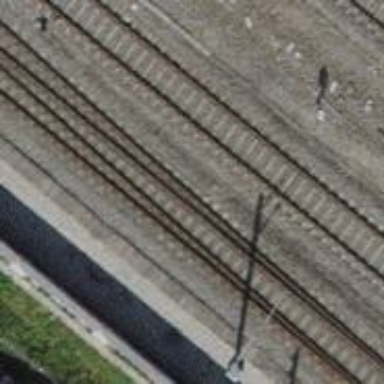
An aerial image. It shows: Railway track with electrified contact lines. This is siding track.